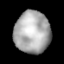
Tissue: lung
Cell type: T cells
Senescence score: 0.2153
Nuclear area (px): 1472
Mean DAPI intensity: 171.219